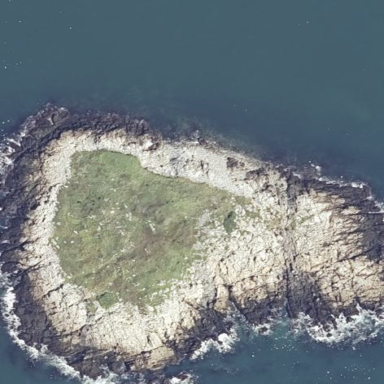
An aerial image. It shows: Island with natural coastline.